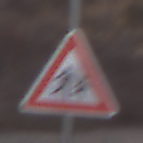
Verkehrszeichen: KinderLinks
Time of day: SunriseSunset
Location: Outdoor (Suburban)
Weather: PartlyCloudy
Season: NotSpecified
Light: Natural